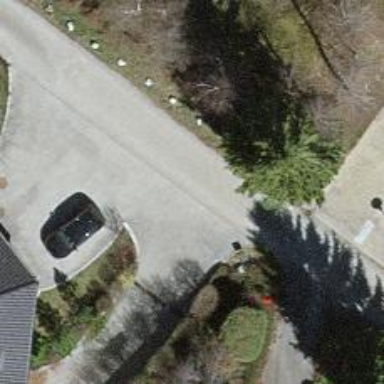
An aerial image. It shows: Alleyway designated as service road.